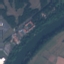
Land use / land cover: River